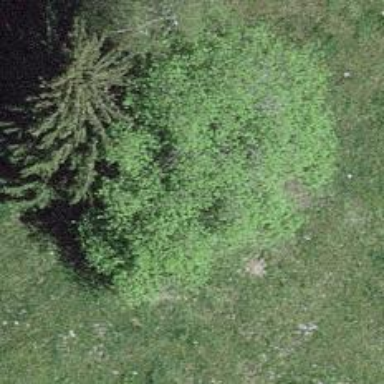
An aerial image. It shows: Single tag "natural: tree."